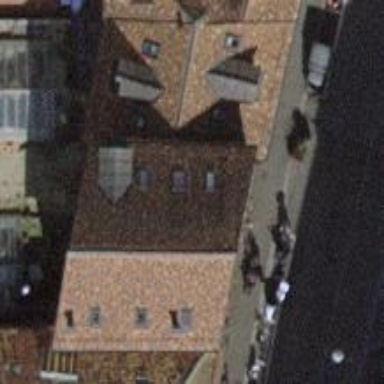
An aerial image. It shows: Furniture shop.